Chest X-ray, PA view. Patient: 70 years old, sex M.
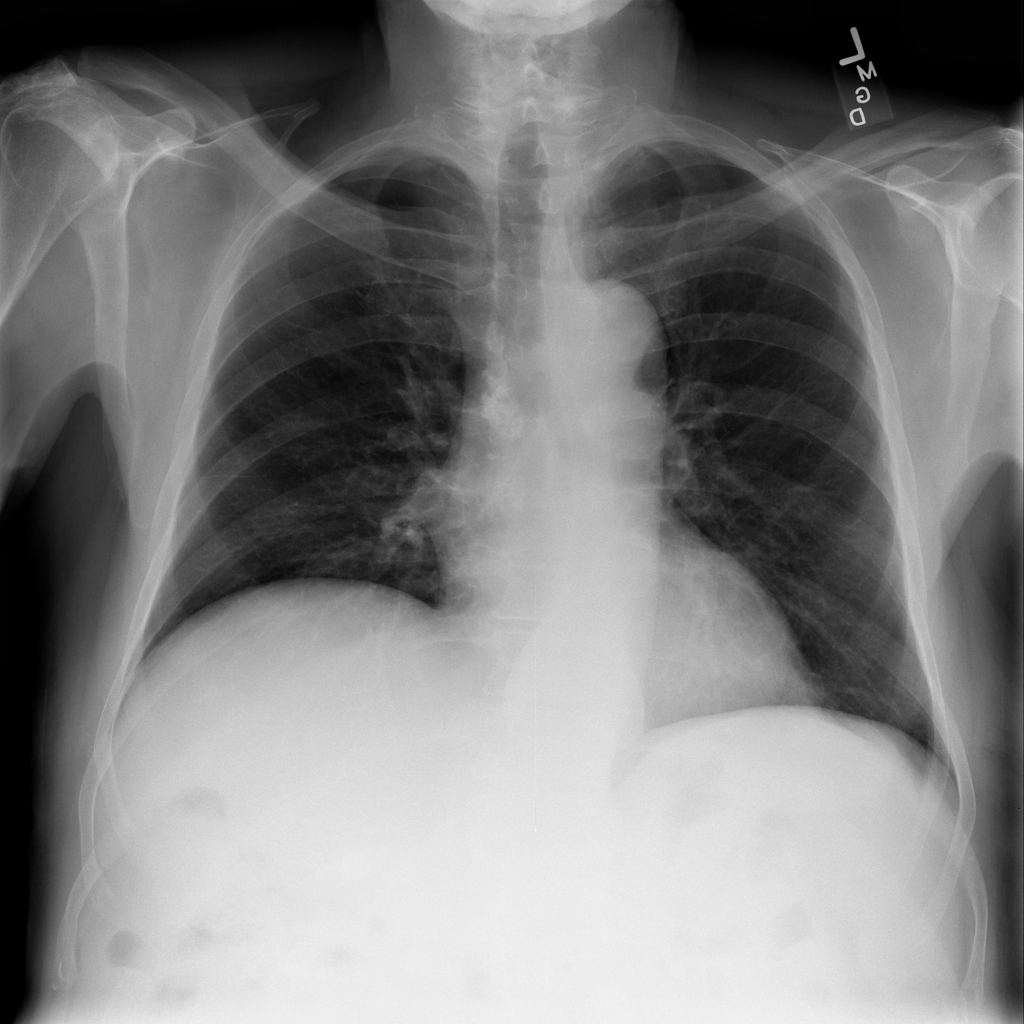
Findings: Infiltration